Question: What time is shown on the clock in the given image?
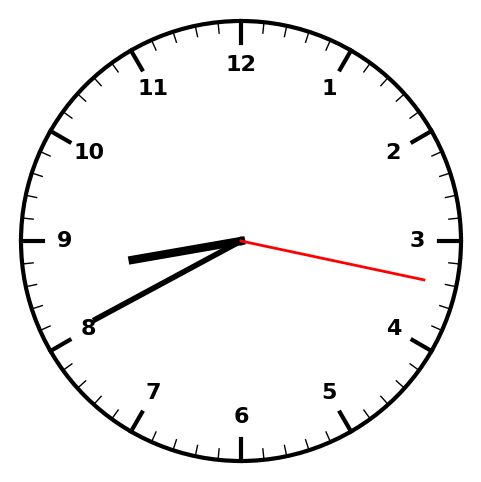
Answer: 08:40:17